Interaction volume radius: 10 \u00c5
Interaction volume height: 25 \u00c5
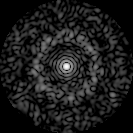
Disorder parameter: 0.8347